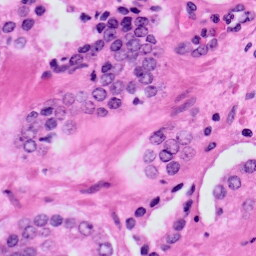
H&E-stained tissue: Prostate